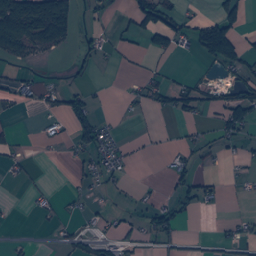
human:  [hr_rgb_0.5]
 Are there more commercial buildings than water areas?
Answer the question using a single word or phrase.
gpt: no

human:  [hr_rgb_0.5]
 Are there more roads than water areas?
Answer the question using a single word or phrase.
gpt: yes

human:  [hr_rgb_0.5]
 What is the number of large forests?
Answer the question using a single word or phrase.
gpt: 18

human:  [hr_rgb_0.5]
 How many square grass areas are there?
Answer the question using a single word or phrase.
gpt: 0

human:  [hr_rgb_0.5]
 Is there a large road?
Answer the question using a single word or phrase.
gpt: no

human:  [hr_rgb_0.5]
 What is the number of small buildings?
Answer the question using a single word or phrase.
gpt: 211

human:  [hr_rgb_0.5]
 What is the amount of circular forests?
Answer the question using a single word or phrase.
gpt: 0

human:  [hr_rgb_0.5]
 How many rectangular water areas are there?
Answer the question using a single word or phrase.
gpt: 1

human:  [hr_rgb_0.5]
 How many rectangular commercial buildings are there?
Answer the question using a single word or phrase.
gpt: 0

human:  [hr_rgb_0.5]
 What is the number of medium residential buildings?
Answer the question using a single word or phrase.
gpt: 4

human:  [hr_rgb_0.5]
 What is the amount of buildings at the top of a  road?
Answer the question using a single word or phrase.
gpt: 216

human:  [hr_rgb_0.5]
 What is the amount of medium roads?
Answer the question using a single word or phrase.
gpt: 0

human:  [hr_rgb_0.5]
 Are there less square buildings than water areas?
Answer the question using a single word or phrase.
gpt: no

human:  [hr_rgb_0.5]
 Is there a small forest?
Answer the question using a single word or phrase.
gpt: yes

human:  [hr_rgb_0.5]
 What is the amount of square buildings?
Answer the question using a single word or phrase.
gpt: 4

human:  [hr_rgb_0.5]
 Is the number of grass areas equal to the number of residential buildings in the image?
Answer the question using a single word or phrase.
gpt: no

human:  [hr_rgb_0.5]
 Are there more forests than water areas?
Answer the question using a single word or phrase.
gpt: yes

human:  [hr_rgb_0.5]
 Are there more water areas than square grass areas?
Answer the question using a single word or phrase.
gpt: yes

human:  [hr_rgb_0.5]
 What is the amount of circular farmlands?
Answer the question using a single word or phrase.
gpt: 0

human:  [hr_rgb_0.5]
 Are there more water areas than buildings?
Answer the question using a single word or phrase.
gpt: no

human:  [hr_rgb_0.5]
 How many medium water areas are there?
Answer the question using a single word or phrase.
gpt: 1

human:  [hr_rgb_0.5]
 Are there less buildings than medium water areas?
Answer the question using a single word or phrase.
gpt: no

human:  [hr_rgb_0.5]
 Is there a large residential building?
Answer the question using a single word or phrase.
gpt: yes

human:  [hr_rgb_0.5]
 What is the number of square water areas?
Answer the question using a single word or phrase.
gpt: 0

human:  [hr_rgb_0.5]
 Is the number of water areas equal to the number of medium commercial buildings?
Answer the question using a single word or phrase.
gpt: no

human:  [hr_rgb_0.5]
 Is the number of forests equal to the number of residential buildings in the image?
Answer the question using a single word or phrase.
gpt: no

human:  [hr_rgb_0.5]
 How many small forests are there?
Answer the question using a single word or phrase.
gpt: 19

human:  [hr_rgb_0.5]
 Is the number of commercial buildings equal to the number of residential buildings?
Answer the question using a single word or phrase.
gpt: no

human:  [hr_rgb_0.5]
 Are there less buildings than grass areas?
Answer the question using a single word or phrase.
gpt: no

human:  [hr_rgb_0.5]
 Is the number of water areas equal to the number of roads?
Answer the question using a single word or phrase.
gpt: no

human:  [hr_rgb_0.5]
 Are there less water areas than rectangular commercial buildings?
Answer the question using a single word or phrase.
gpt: no

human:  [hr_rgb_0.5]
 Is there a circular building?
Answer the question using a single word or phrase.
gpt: yes

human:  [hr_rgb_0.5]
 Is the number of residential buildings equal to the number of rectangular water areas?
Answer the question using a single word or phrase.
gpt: no

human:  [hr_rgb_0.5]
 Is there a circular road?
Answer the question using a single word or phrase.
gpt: no

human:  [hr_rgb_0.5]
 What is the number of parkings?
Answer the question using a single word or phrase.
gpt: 4

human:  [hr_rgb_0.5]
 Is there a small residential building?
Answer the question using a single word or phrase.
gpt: yes